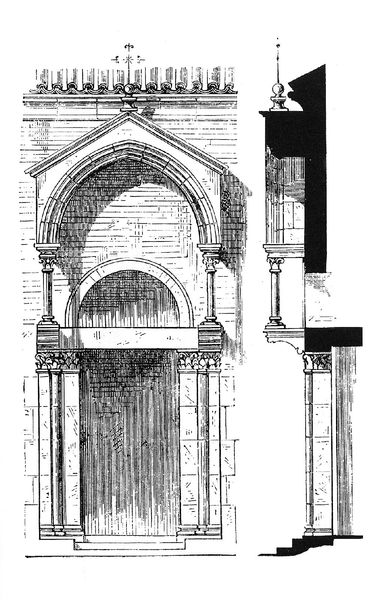
Titel: St. Sebald in Nürnberg
Standort: Nürnberg, St. Sebald (EU - D - B)
Schlagwörter: schatten, licht, schwarz, skizze, säule, säulen, tür, weiss, zeichnung, dach, gebäude, schloss, wand, architektur, sockel, spitze, stein, steine, kirche, frontal, vorbau, ansicht, bogen, fassade, studie, giebel, mauer, rundbogen, treppe, detail, seitenansicht, stufe, stufen, tor, zinnen, eingang, fugen, tusche, kreuz, torbogen, druck, schnitt, radierung, seite, schwarzweiß, bleistift, entwurf, stift, portal, sims, ionisch, querschnitt, aufriss, zeichung, säulenordnung, ordnung, vorne, eingangssäule